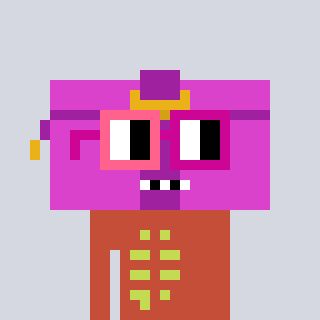
a pixel art character with square pink and red glasses, a clutch-shaped head and a rust-colored body on a cool background